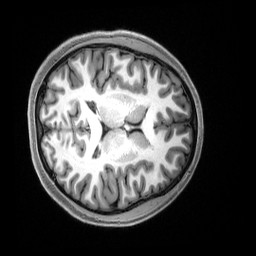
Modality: T1w
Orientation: axial
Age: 21
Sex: female
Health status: healthy
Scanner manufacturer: siemens
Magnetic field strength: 3 T
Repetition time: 2.5 s
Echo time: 0.00222 s